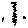
Label: zigzag